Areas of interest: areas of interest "Park Square"
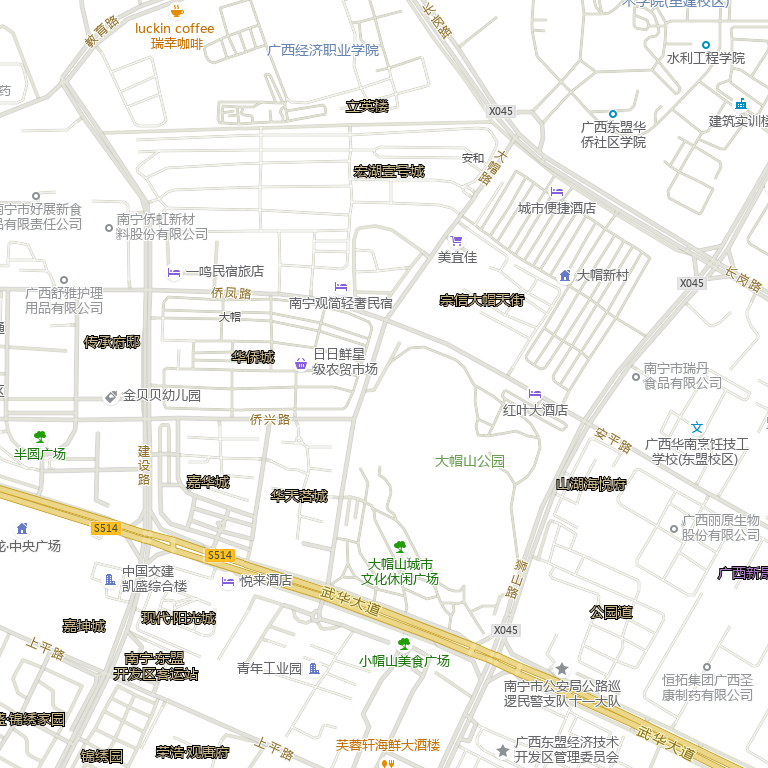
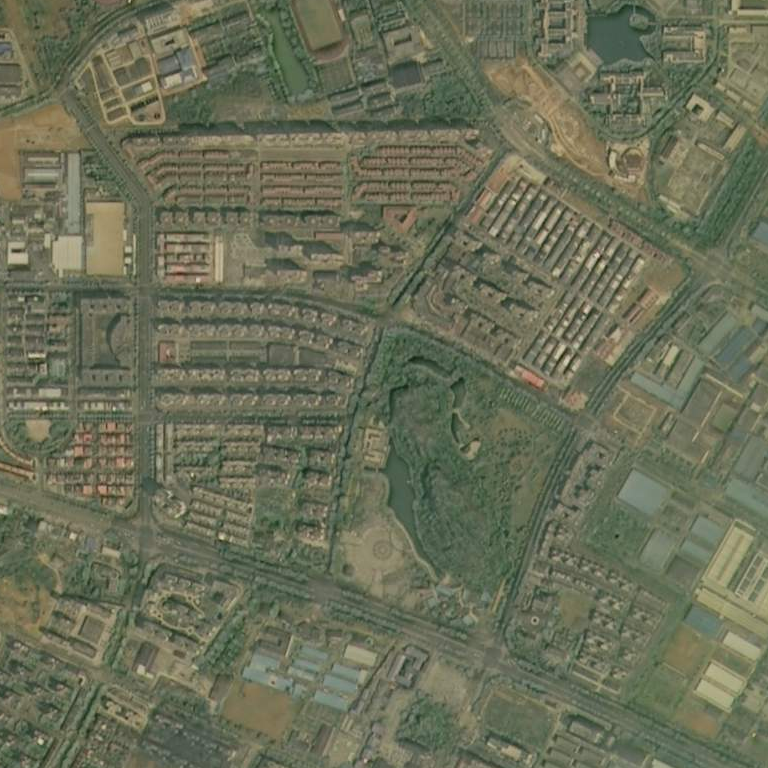